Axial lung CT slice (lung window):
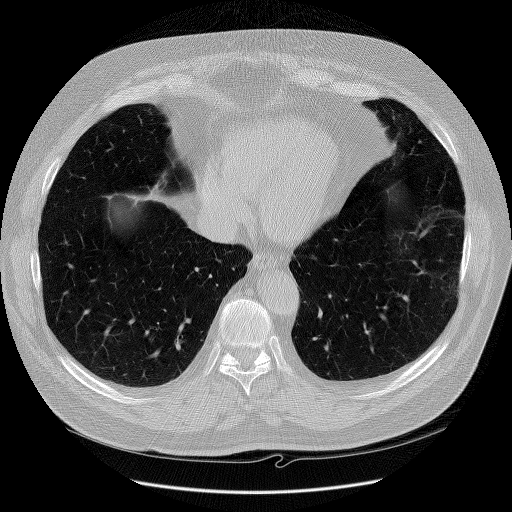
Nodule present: no